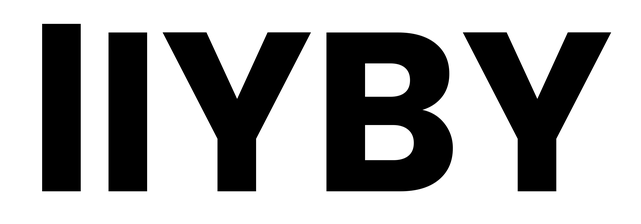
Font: Poppins-Bold